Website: lowes
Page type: review-order
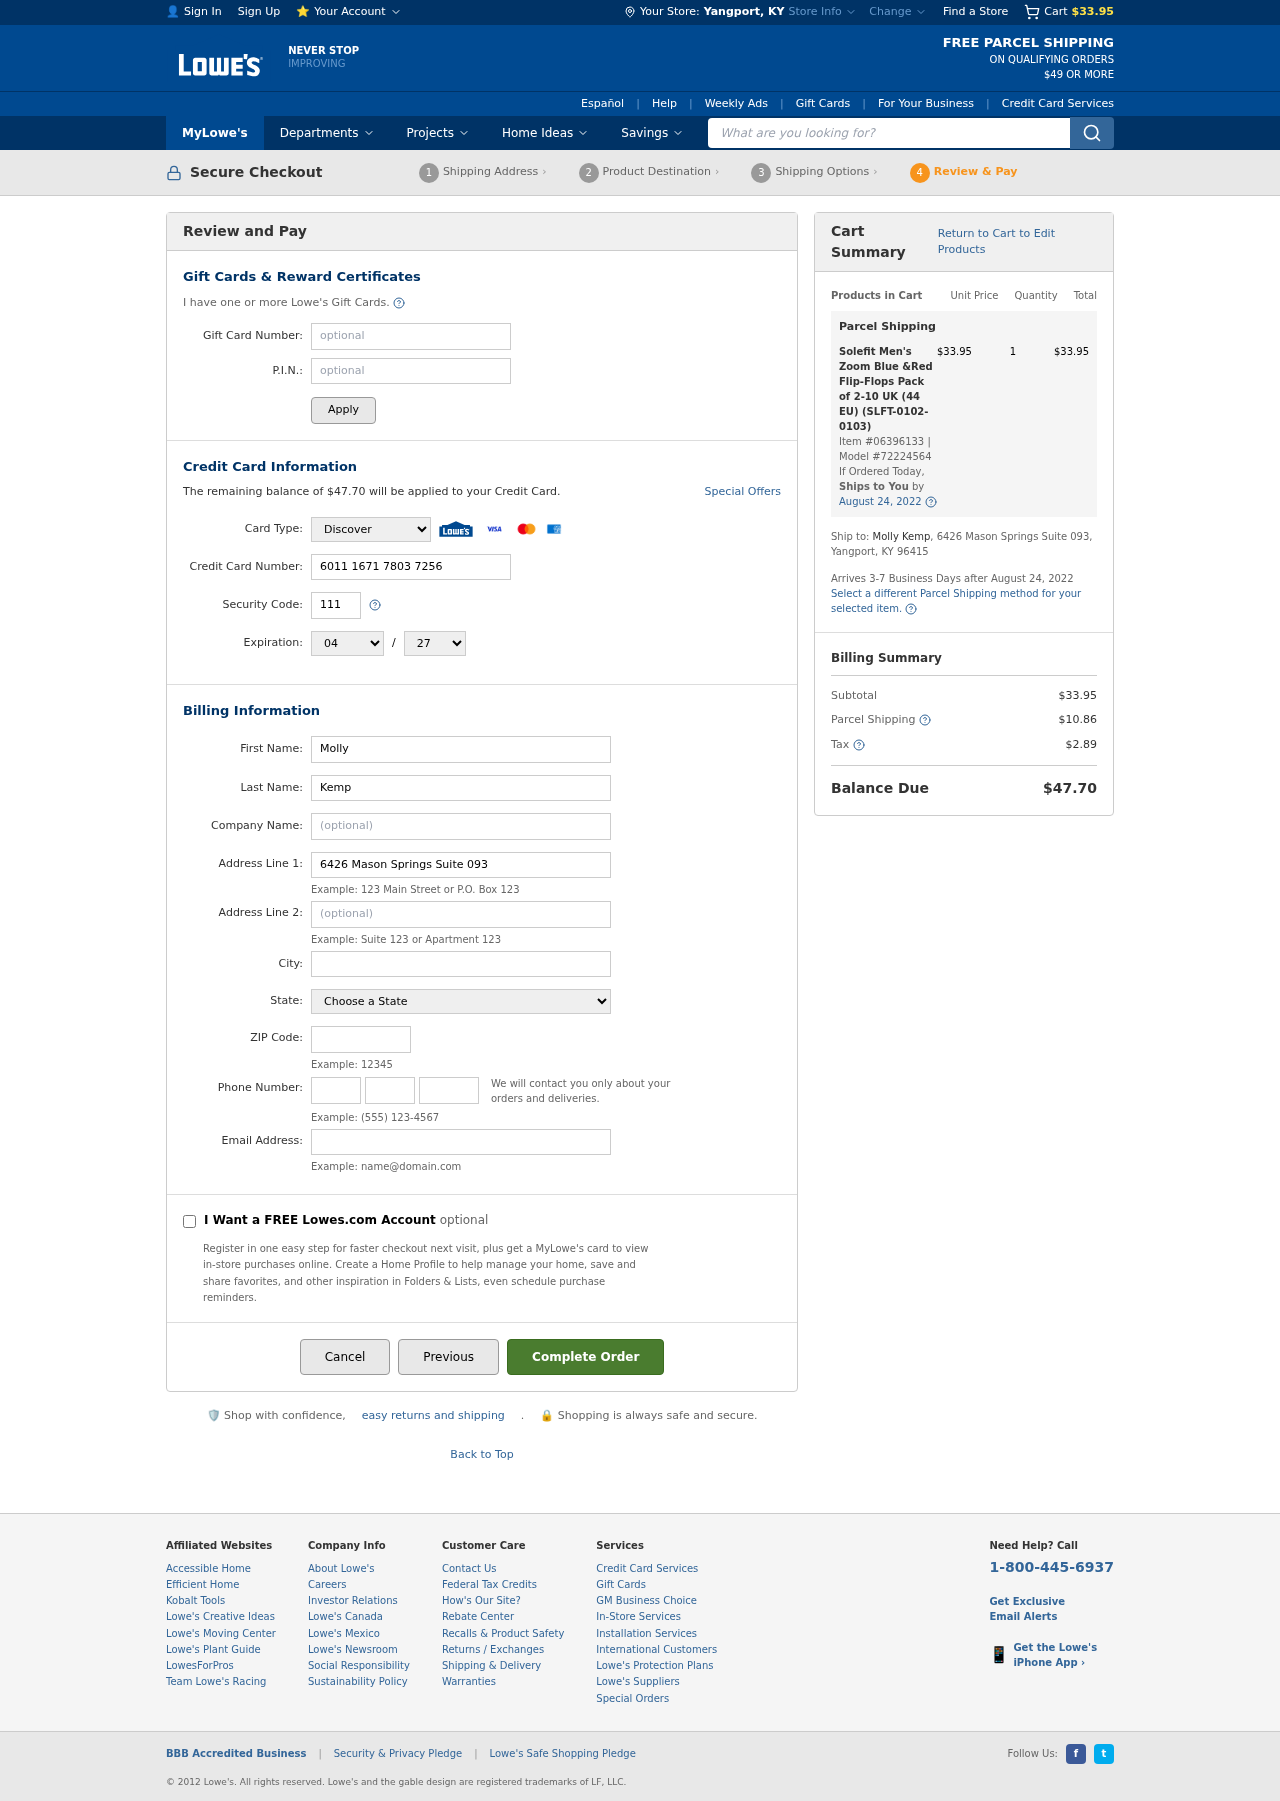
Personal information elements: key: PII_CARD_CVV
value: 111
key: PII_CARD_EXPIRY_MONTH
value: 04
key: PII_CARD_EXPIRY_YEAR
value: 27
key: PII_CARD_NUMBER
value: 6011 1671 7803 7256
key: PII_CARD_TYPE
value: Discover
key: PII_CITY
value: Yangport
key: PII_CITY_STATE
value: Yangport, KY
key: PII_EMAIL
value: molly.kemp@yahoo.com
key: PII_FIRSTNAME
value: Molly
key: PII_LASTNAME
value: Kemp
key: PII_PHONE_AREA
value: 652
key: PII_PHONE_PREFIX
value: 524
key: PII_PHONE_SUFFIX
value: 5691
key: PII_POSTCODE
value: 96415
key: PII_STATE
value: Kentucky
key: PII_STREET
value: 6426 Mason Springs Suite 093
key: PII_STREET2
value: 6426 Mason Springs Suite 093
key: PII_FULLNAME2
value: Molly Kemp
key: PII_STATE_ABBR
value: KY
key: PII_POSTCODE_FULL
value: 96415
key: PII_CITY_STATE_ZIP
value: Yangport, KY 96415
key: PII_POSTCODE_NUMERIC
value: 96415
Product elements: key: PRODUCT1_NAME
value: Solefit Men's Zoom Blue &Red Flip-Flops Pack of 2-10 UK (44 EU) (SLFT-0102-0103)
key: PRODUCT1_PRICE
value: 33.95
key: PRODUCT1_QUANTITY
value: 1
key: PRODUCT1_ITEM_NUMBER
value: Item #06396133
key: PRODUCT1_MODEL_NUMBER
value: Model #72224564
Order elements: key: ORDER_SUBTOTAL
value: $33.95
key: ORDER_BALANCE_DUE
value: $47.70
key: ORDER_SHIPPING_DATE
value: August 24, 2022
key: ORDER_ITEM_TOTAL
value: $33.95
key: ORDER_SHIPPING_DATE2
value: August 24, 2022
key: ORDER_SHIPPING_COST
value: $10.86
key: ORDER_TAX
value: $2.89
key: ORDER_TOTAL
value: $47.70
Search elements: key: HEADER_SEARCH
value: What are you looking for?